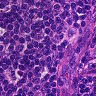
Metastatic tissue present: no